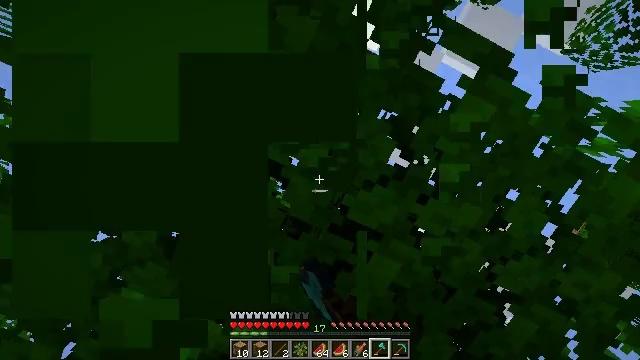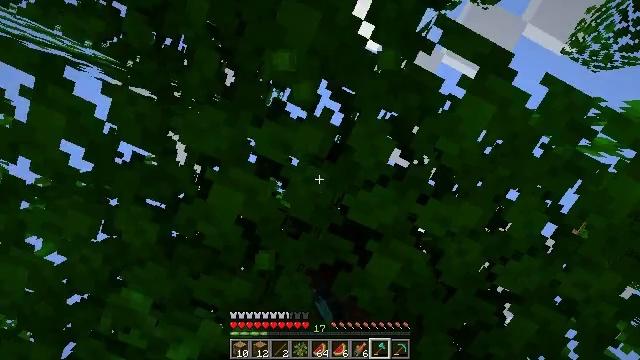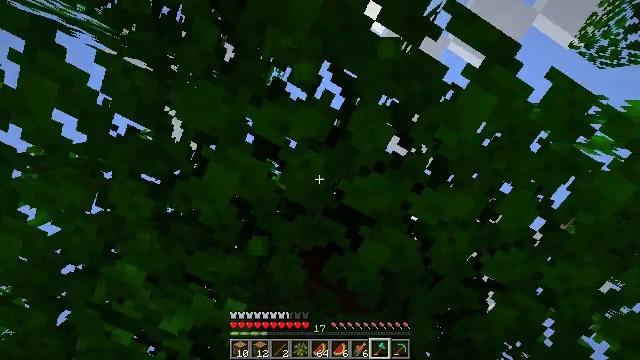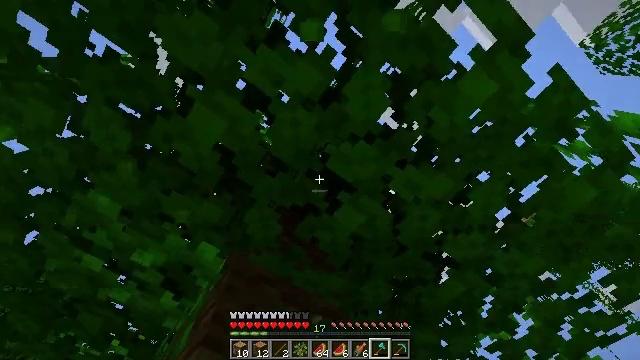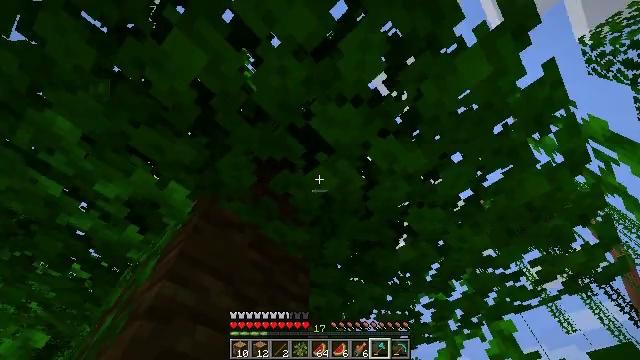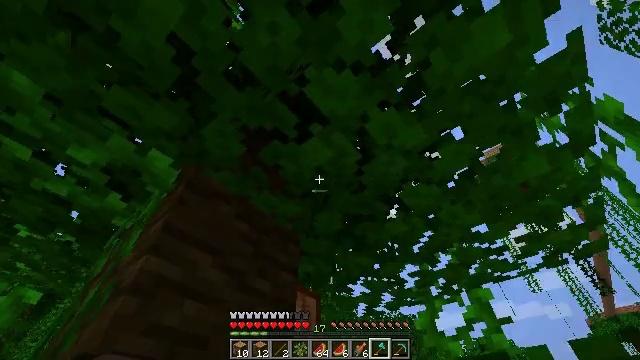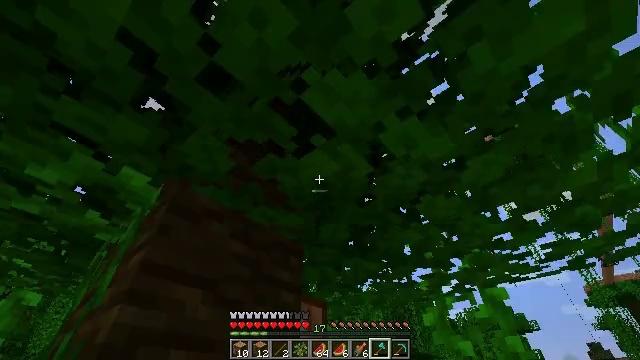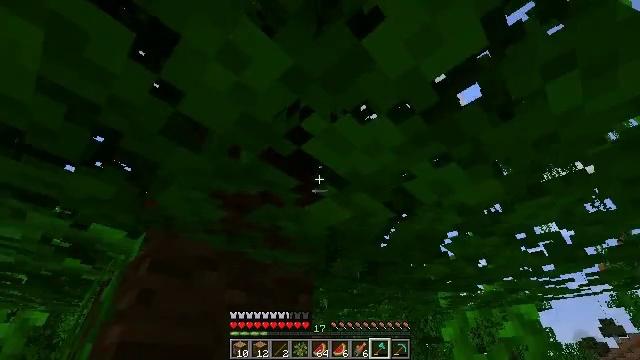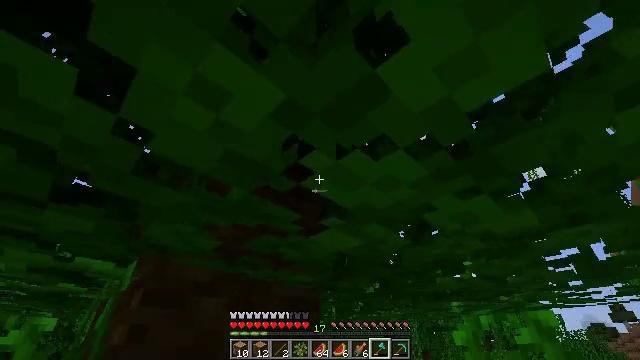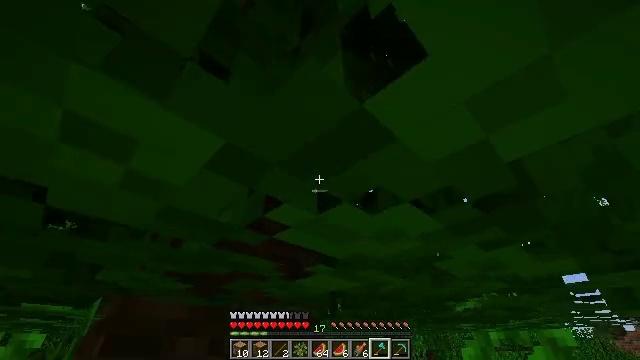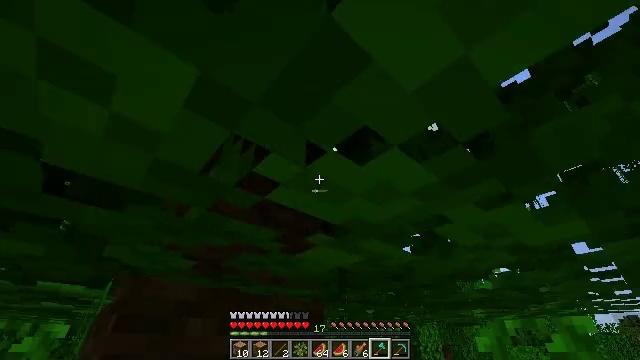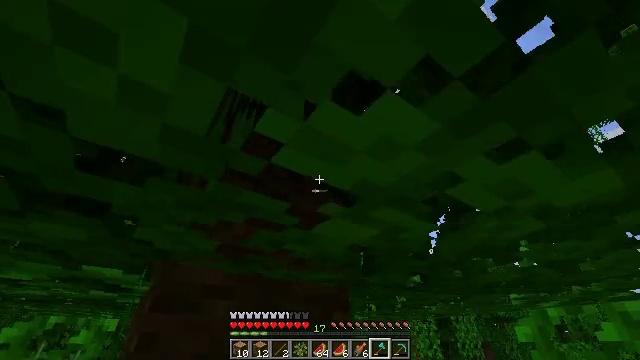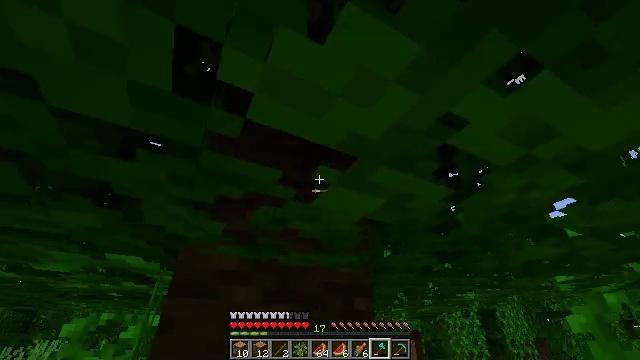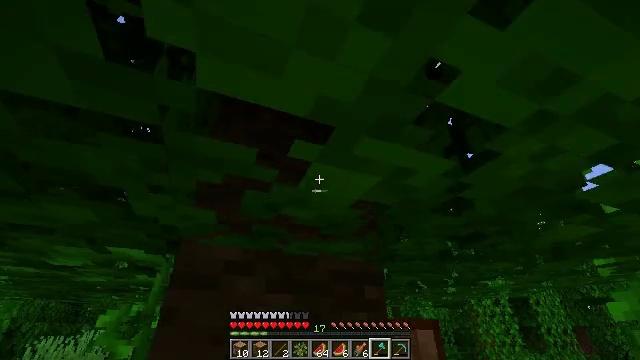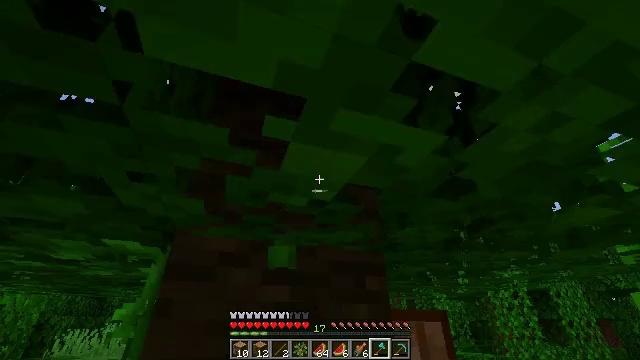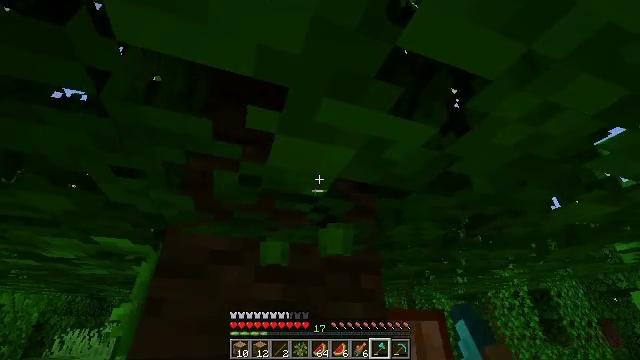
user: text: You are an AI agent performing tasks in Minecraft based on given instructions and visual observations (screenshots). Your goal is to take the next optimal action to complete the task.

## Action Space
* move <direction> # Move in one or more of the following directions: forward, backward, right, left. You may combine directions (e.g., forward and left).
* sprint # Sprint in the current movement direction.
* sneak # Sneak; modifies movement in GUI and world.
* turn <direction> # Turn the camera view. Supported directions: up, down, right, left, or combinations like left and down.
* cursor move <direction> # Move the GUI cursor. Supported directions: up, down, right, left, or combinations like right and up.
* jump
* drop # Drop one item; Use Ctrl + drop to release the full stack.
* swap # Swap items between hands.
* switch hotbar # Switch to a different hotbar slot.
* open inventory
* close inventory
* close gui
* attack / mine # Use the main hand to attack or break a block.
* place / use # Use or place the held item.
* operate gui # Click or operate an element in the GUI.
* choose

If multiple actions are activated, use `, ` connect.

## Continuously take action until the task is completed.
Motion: motion action
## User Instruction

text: Gather jungle leaves from the tree.
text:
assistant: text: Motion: attack / mine
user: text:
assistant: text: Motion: turn right and down, attack / mine
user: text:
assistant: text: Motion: turn right and down
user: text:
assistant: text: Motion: move forward, turn right and down
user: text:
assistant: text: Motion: move forward and move right, turn right and down, jump
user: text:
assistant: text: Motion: move forward and move right, turn left and down, jump
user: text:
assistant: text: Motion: move forward and move right, turn left and down, jump
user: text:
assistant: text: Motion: move forward and move right, turn left and down, jump
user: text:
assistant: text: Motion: move forward and move right, jump
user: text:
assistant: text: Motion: move forward and move right, turn left, jump
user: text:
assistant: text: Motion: move forward and move right, turn left, jump
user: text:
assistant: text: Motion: move forward and move right, turn left, jump
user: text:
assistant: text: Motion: turn left and down
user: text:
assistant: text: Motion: turn left and down, attack / mine
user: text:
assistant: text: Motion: attack / mine
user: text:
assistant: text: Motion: attack / mine
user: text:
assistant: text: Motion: attack / mine
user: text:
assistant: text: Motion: attack / mine
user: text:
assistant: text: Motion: attack / mine
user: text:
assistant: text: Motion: attack / mine
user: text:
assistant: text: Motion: attack / mine
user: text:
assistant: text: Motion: turn left, attack / mine
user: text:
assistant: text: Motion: turn left, attack / mine
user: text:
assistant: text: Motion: attack / mine